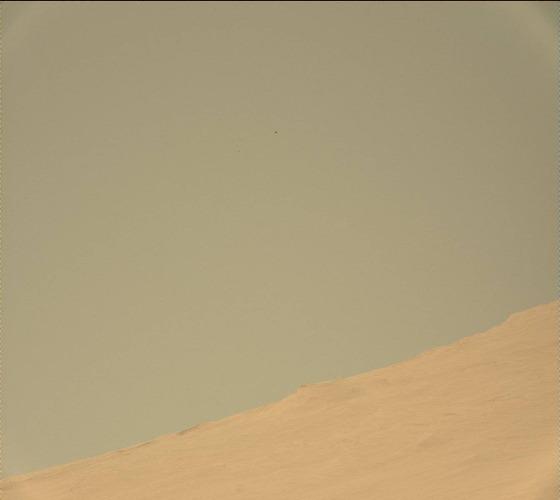
Terrain classes present: Gravel / Sand / Soil, Shadow, Sky / Distant Mountains